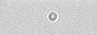
Label: camera_spot